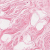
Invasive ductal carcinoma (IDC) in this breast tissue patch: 0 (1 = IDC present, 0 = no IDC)